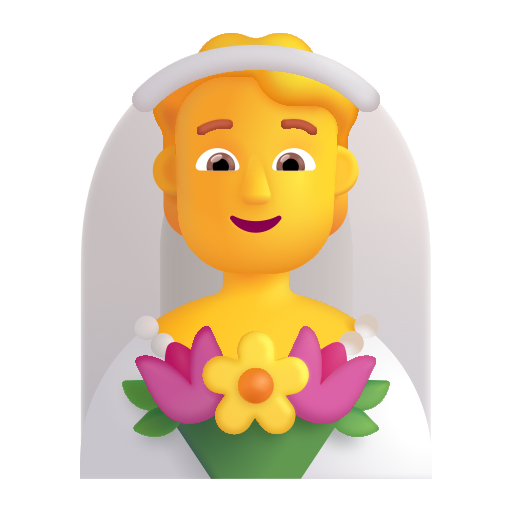
person with veil color default